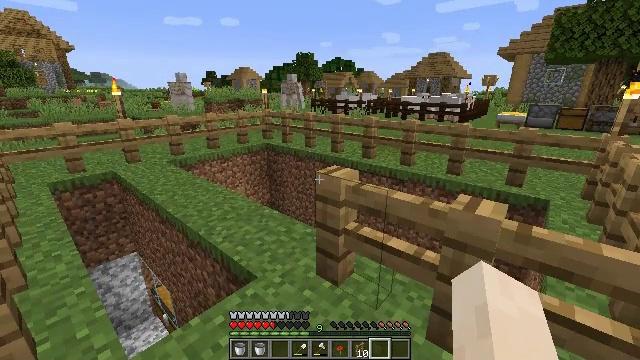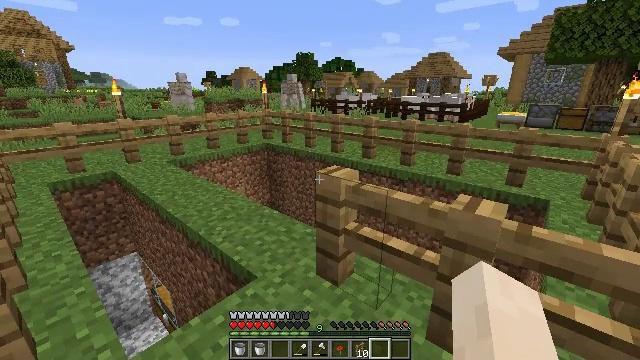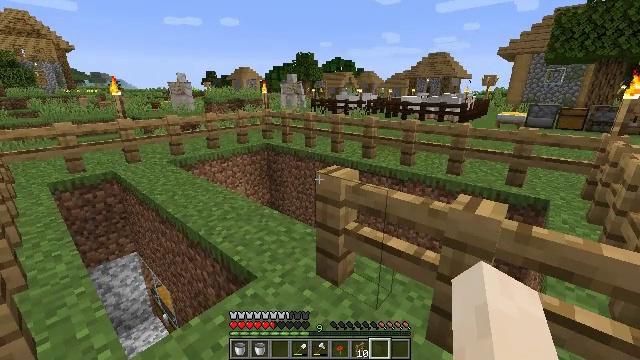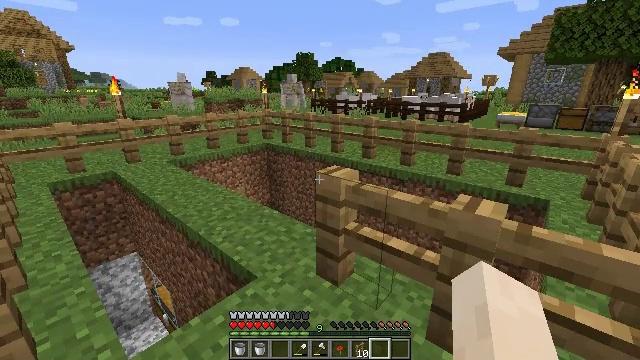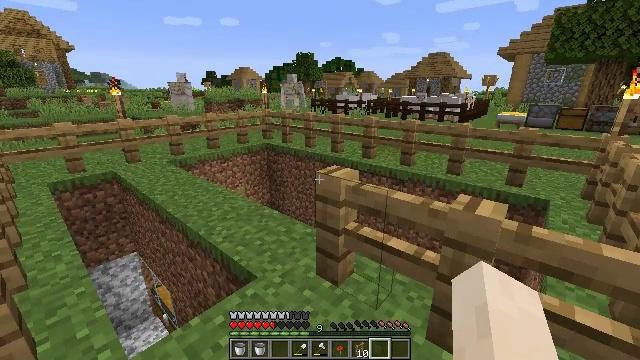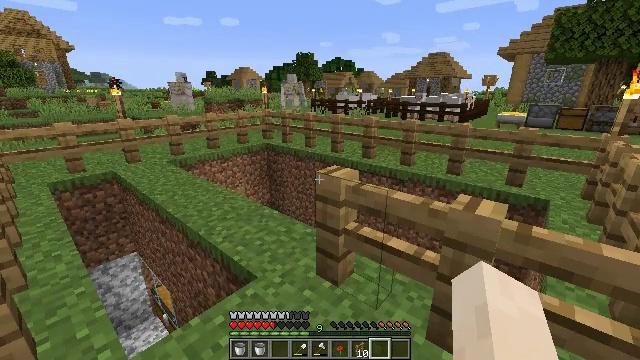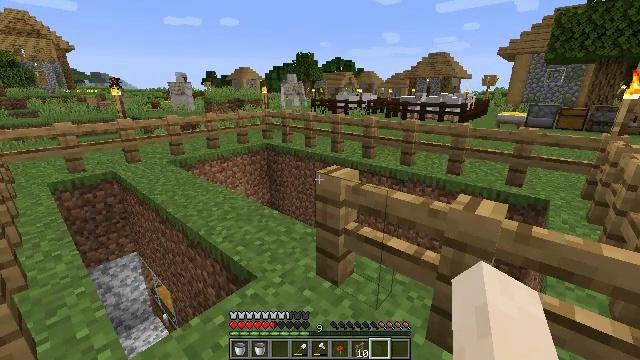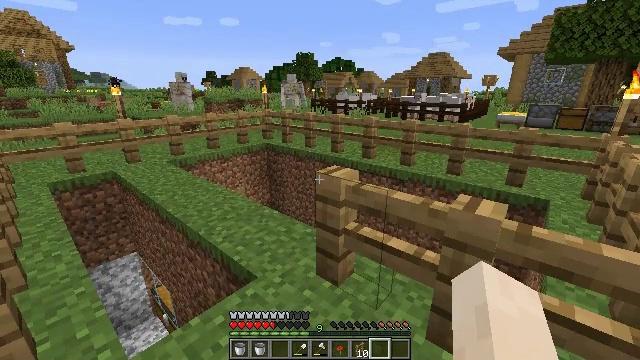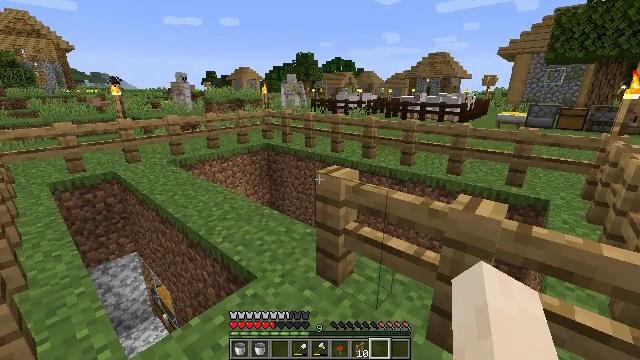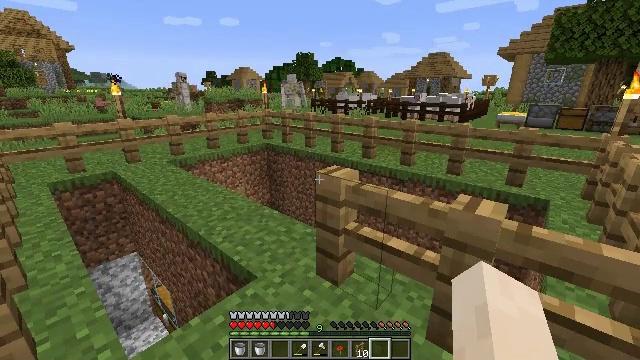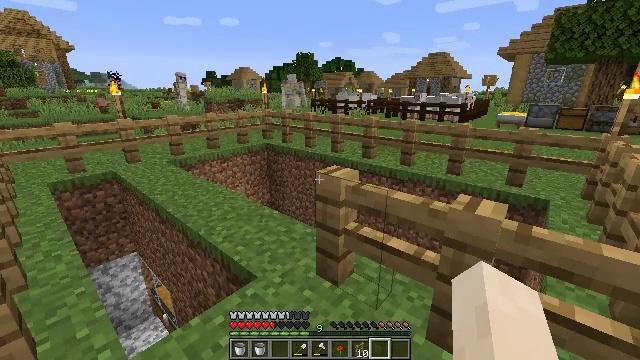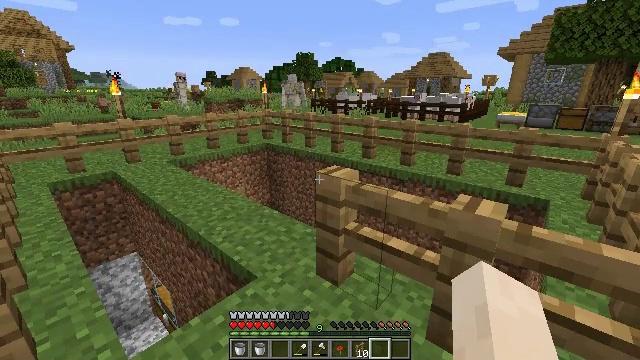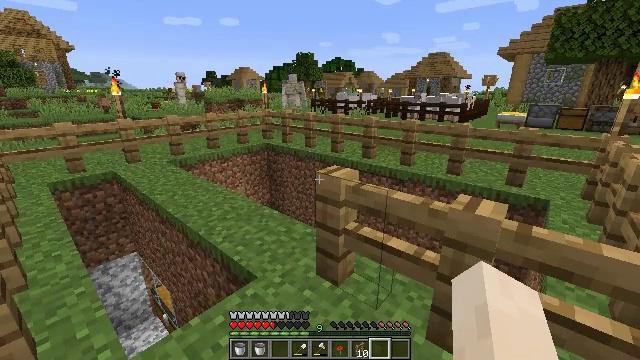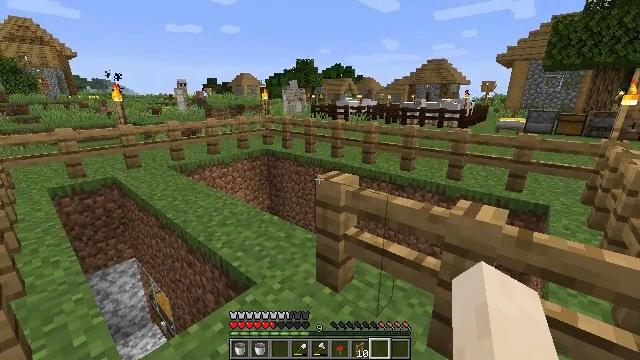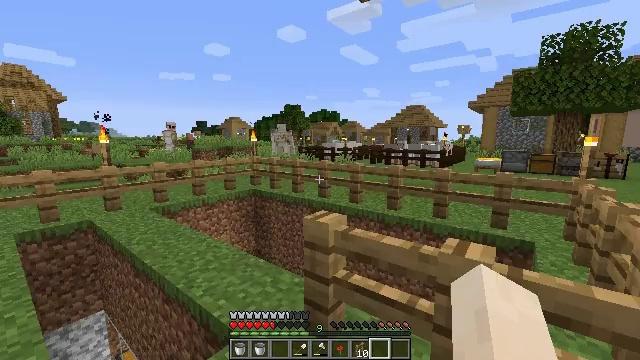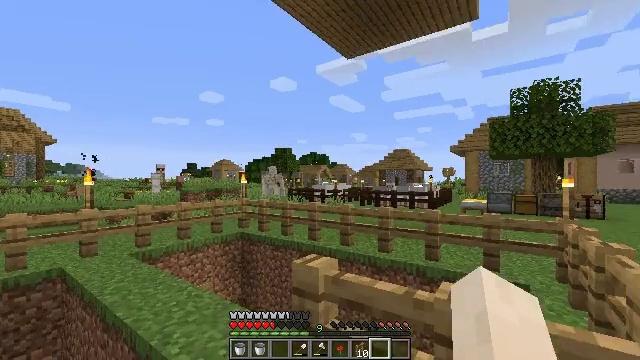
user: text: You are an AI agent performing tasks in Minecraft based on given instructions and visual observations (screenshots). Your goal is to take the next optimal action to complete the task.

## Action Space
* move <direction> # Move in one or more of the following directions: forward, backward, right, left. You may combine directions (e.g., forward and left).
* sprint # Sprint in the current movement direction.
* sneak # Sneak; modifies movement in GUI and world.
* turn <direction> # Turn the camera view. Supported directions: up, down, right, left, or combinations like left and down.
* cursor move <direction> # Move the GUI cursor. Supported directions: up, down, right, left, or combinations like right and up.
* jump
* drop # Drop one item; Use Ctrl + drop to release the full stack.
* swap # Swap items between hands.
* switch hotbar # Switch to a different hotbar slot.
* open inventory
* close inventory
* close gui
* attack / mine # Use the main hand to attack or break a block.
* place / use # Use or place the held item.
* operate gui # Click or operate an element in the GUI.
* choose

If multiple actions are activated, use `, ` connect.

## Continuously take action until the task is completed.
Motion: motion action
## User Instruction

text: Break the dark oak sapling to pick it up.
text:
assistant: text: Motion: no_op
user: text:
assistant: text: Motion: no_op
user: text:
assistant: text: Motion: no_op
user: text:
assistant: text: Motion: no_op
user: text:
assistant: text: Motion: no_op
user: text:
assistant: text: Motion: no_op
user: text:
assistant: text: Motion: no_op
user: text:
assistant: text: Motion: no_op
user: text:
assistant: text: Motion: no_op
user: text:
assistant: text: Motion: no_op
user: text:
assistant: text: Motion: no_op
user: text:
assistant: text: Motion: no_op
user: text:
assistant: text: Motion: turn up
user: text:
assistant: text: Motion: turn right and up
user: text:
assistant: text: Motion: turn right and up
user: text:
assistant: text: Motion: turn right and up
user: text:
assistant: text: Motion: turn right and up
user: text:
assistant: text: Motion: turn right and up
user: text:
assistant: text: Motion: turn right and up
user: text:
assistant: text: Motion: turn right and up
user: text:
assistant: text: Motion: turn up
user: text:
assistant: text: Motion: no_op
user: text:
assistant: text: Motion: no_op
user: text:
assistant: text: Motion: no_op
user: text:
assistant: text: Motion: no_op
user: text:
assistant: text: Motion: no_op
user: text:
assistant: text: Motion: no_op
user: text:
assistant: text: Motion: no_op
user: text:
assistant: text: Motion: no_op
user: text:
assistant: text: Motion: no_op